Interaction volume radius: 5 \u00c5
Interaction volume height: 15 \u00c5
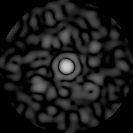
Disorder parameter: 0.8276